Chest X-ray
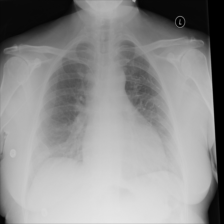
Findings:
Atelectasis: negative
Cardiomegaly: negative
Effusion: negative
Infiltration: negative
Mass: negative
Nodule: negative
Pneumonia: negative
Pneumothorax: negative
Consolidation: negative
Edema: negative
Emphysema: negative
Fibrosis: negative
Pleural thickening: negative
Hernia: negative